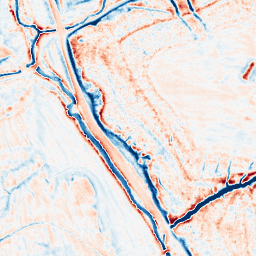
Category: edge_preserving
Decomposition family: anisotropic_diffusion
Decomposition parameters: iterations: 50
kappa: 100
gamma: 0.1
Upsampling method: sinc_hamming
Upsampling parameters: scale: 4
kernel_size: 8
Upsampling scale: 4